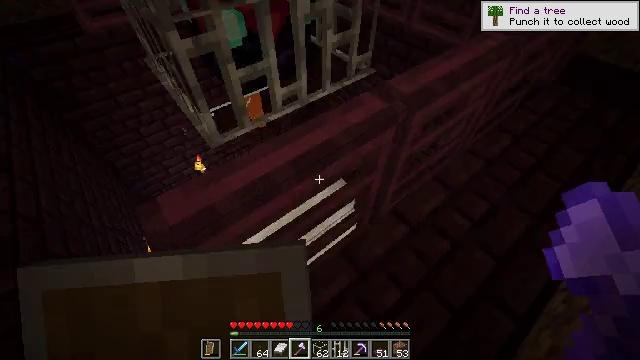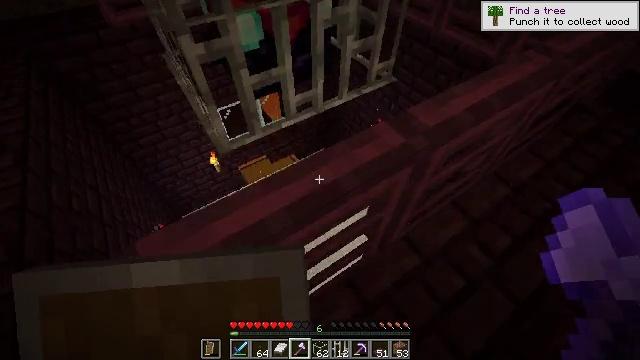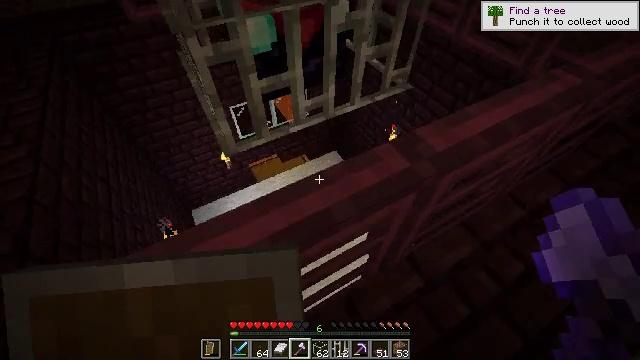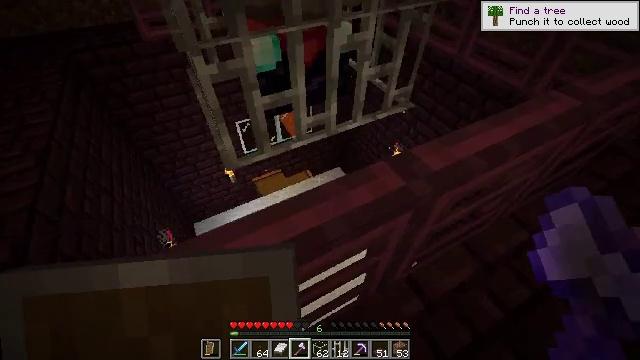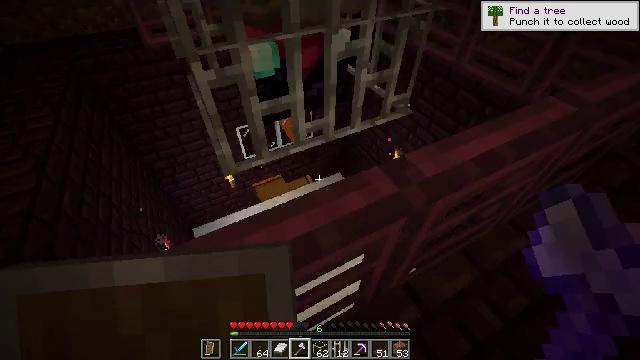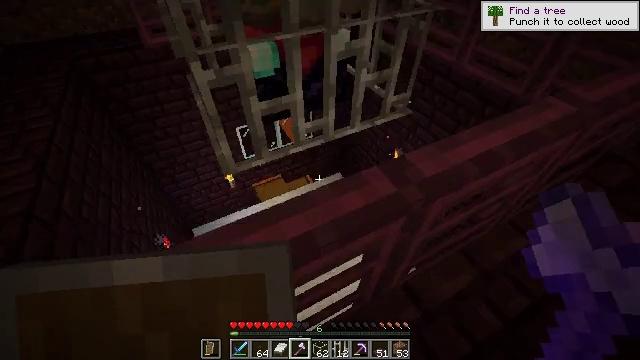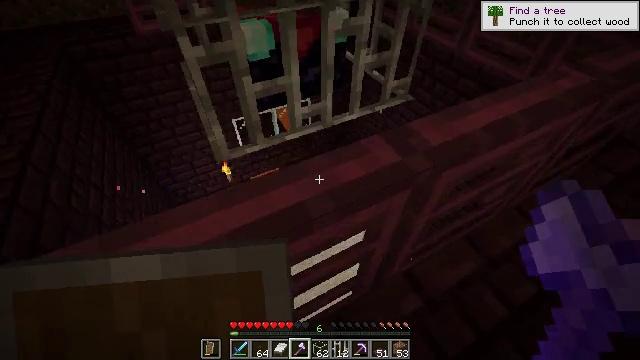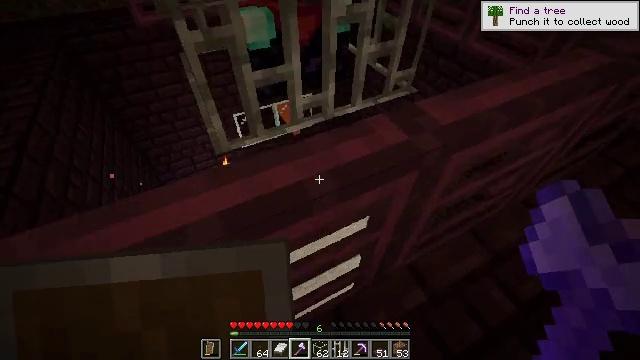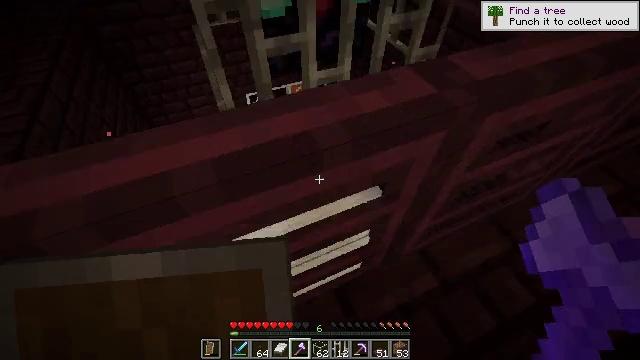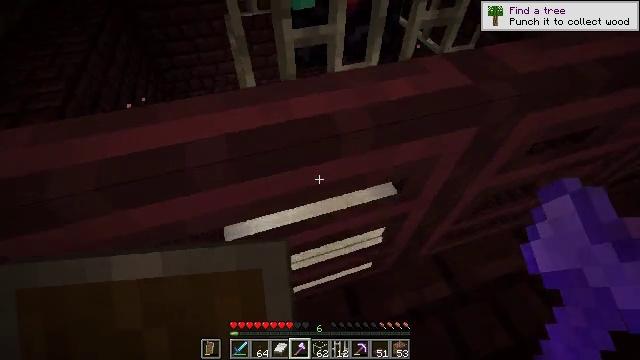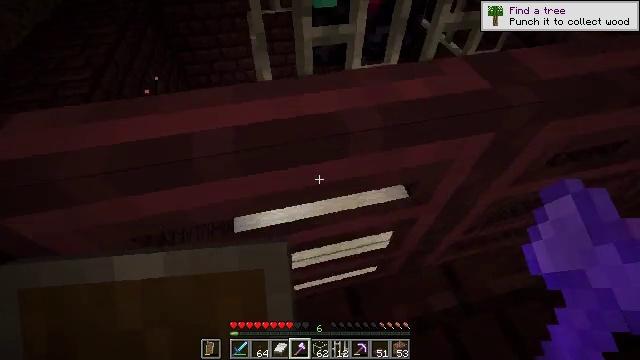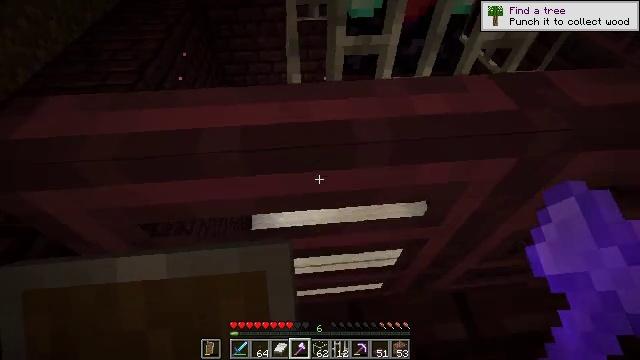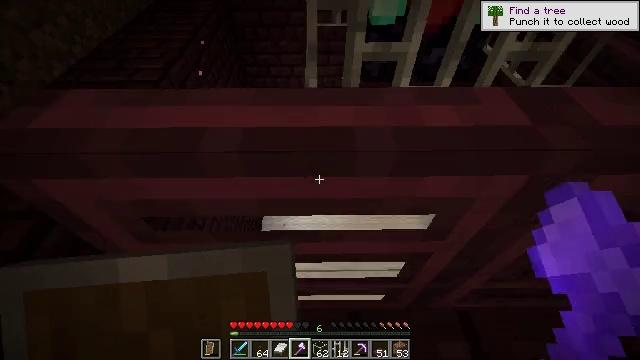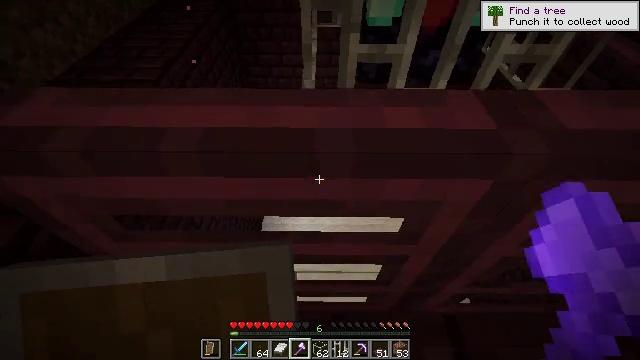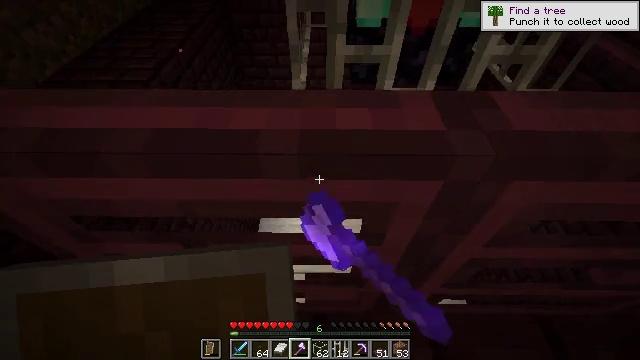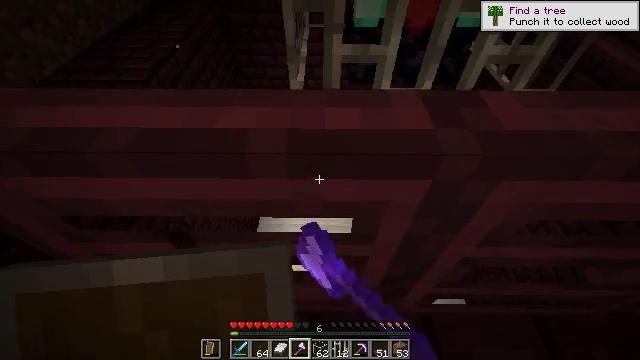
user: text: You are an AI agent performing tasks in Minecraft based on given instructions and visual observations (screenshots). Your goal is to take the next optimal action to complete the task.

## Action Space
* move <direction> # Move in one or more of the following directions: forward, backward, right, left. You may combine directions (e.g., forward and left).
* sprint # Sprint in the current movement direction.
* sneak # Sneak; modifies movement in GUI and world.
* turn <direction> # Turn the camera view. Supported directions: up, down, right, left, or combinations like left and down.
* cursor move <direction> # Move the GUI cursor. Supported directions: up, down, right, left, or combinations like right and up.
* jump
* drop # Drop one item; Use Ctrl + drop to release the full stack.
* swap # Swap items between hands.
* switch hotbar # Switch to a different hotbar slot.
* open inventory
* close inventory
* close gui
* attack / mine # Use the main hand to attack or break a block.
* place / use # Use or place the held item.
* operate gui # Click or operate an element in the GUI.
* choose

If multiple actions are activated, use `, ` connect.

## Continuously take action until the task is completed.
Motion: motion action
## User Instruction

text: Gather the crimson trapdoor for reuse.
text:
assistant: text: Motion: turn left
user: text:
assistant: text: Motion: turn left
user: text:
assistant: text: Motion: turn left and up
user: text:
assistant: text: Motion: turn up
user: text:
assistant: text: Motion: sneak
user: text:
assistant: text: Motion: sneak
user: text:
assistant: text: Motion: sneak
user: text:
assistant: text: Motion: sneak, turn left and down
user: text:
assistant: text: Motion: sneak, turn left
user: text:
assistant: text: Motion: move right, sneak, turn left
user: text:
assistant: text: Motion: move forward and move right, sneak, turn left and up
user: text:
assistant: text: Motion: move forward and move right, sneak, turn left
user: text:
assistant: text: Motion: move forward and move right, sneak, turn left, attack / mine
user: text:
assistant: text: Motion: move forward and move right, sneak, attack / mine
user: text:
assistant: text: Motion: sneak, attack / mine
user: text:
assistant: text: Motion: sneak, attack / mine
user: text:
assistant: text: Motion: sneak, attack / mine
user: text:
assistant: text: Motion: sneak, attack / mine
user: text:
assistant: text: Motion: sneak, attack / mine
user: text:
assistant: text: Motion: sneak, attack / mine
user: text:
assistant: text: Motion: sneak, attack / mine
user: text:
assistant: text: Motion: move right, sneak, attack / mine
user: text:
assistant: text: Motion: move right, sneak, attack / mine
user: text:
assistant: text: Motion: move right, sneak, attack / mine
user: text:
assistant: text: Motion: move right, sneak, attack / mine
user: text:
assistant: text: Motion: move right, sneak, turn right, attack / mine
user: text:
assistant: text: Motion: move right, sneak, turn right, attack / mine
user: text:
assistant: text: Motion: move right, sneak, turn right, attack / mine
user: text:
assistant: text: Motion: move right, sneak, attack / mine
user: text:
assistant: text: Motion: move right, sneak, attack / mine